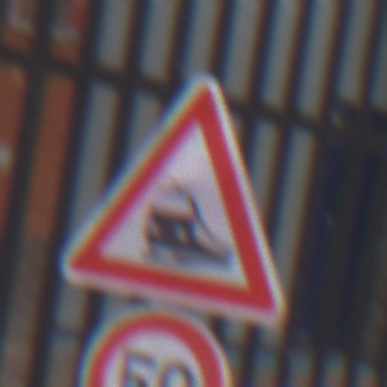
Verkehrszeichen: Bahnuebergang
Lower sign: Geschwindigkeit50
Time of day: MorningAfternoon
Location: Outdoor (Urban)
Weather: Overcast
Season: NotSpecified
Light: Natural